高一 · 立体几何学
以针角三角形的较小边所在的直线为轴, 其他两边旋转一周所得到的几何体是 ( )
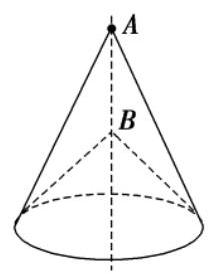
A. 两个圆雉拼接而成的组合体

B. 一个圆台

C. 一个圆雉

D. 一个圆锥挖去一个同底的小圆锥

【
答案: D
解析: 】如图, 以 $A B$ 为轴所得的几何体是一个大圆锥挖去一个同底的小圆锥.

【